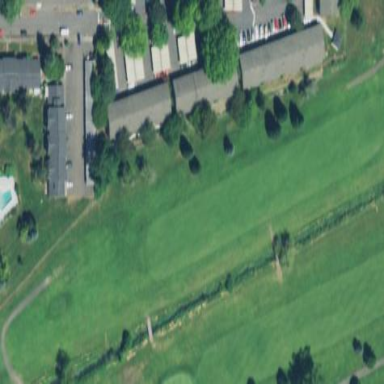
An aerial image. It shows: Scenic golf fairway.